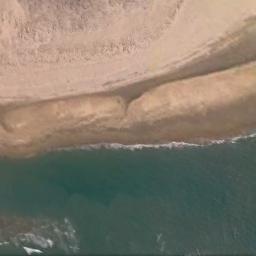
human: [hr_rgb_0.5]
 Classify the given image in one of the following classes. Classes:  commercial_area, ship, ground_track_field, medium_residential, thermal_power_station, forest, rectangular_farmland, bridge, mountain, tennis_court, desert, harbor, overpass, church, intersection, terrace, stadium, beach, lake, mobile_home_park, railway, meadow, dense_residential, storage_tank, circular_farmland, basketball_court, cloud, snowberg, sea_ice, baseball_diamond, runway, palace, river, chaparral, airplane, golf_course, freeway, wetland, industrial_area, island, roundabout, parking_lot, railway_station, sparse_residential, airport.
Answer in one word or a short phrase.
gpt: beach